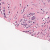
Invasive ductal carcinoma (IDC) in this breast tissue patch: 1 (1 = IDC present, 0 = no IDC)